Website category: university
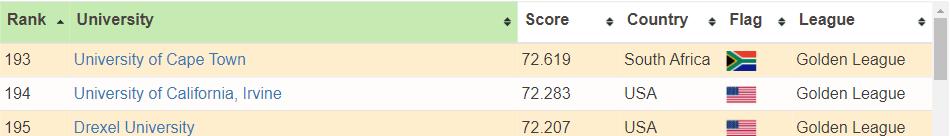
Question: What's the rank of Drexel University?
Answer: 195

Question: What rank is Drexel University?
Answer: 195

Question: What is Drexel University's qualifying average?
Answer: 195

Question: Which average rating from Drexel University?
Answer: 195

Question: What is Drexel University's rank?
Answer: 195

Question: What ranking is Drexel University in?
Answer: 195

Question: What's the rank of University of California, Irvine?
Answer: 194

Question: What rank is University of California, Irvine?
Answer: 194

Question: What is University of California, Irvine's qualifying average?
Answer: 194

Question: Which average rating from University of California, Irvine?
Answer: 194

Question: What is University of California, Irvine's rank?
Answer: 194

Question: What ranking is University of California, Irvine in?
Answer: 194

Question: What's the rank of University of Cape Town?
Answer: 193

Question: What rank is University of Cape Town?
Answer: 193

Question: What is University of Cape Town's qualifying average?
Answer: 193

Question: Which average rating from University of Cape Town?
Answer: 193

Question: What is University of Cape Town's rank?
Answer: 193

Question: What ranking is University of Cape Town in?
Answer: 193

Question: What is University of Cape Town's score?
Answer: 72.619

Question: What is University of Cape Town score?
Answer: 72.619

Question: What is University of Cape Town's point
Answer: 72.619

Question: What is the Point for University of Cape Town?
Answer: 72.619

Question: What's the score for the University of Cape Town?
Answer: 72.619

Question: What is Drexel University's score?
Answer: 72.207

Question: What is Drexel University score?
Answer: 72.207

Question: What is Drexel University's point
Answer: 72.207

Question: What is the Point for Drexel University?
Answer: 72.207

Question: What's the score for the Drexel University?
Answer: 72.207

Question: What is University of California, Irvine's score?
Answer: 72.283

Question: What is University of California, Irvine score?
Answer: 72.283

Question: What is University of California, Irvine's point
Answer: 72.283

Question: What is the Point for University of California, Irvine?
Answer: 72.283

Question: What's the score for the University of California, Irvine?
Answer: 72.283

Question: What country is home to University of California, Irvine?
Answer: USA

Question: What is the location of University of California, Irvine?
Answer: USA

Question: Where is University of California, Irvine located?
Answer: USA

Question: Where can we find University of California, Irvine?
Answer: USA

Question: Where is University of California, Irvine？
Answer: USA

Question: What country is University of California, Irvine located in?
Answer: USA

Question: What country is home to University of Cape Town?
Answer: South Africa

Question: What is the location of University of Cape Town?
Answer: South Africa

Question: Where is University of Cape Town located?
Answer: South Africa

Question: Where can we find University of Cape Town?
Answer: South Africa

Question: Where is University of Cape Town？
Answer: South Africa

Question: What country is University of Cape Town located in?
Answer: South Africa

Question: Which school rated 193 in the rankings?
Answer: University of Cape Town

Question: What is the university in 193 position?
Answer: University of Cape Town

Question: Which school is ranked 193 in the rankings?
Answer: University of Cape Town

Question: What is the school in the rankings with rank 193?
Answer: University of Cape Town

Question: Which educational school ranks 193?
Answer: University of Cape Town

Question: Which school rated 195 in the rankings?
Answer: Drexel University

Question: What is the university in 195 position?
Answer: Drexel University

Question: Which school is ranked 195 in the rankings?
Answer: Drexel University

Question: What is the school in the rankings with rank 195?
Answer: Drexel University

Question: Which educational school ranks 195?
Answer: Drexel University

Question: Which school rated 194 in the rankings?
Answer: University of California, Irvine

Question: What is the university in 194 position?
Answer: University of California, Irvine

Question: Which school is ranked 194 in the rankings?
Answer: University of California, Irvine

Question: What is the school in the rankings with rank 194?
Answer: University of California, Irvine

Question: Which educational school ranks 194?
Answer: University of California, Irvine

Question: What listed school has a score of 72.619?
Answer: University of Cape Town

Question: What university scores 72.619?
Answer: University of Cape Town

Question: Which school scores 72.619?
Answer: University of Cape Town

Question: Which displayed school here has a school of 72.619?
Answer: University of Cape Town